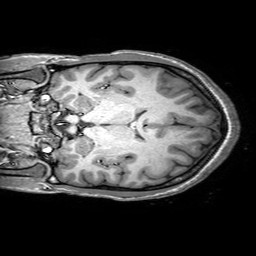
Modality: T1w
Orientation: coronal
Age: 21
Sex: female
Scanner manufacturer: philips
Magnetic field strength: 3 T